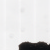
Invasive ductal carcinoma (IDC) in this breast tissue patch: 0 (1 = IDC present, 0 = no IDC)